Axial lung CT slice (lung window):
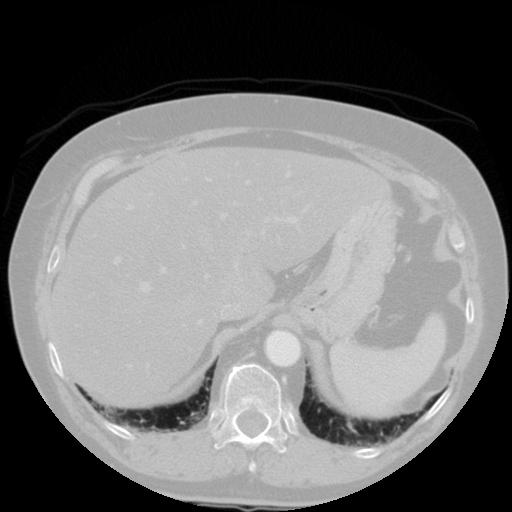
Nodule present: no